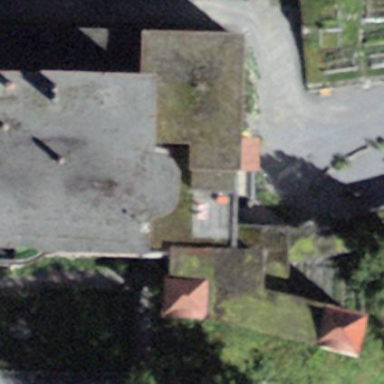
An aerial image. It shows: Building with white flat roof made of gravel.